Field crop: maize
Growth stage: 2
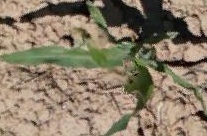
Species: maize